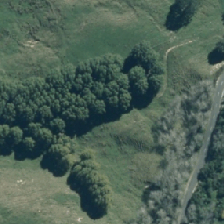
Land cover: deciduous_hardwood